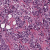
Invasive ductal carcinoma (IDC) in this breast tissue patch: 1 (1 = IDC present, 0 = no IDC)